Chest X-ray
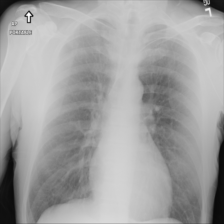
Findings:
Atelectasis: negative
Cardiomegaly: negative
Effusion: negative
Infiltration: negative
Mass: negative
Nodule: negative
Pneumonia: negative
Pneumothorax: negative
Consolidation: negative
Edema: negative
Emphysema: negative
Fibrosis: negative
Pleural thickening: negative
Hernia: negative